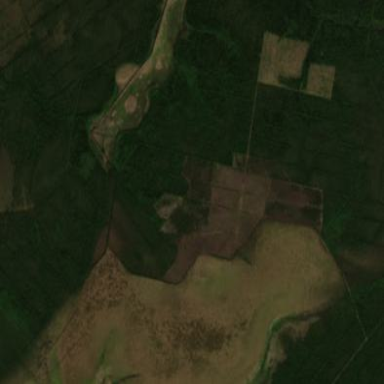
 characterized by scrub vegetation. This land is used for logging purposes."